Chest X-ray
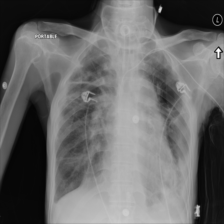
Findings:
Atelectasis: negative
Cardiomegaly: negative
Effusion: negative
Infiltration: negative
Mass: negative
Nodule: negative
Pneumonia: negative
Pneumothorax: negative
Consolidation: negative
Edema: negative
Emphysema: negative
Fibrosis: negative
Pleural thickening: positive
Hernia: negative